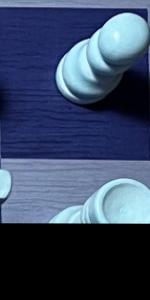
Label: Rook_White